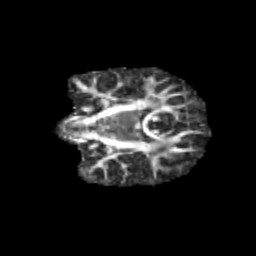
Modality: FA
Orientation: coronal
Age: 11
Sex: male
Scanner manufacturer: siemens
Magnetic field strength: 3 T
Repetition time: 3.8 s
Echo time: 0.07 s